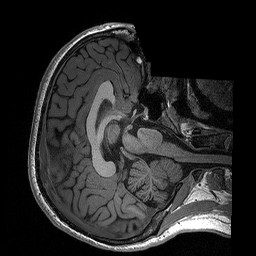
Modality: T1w
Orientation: axial
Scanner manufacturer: siemens
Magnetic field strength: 3 T